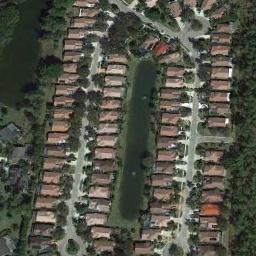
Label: dense_residential